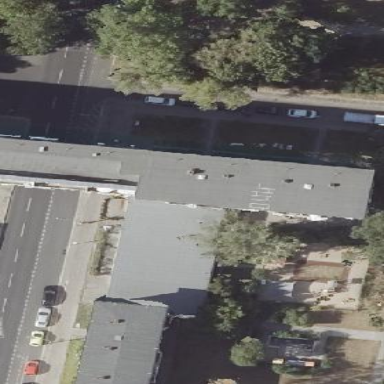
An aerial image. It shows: Retail building.